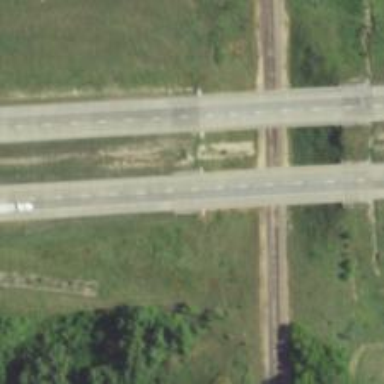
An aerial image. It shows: Asphalt motorway.